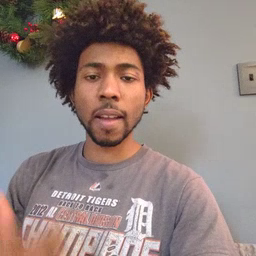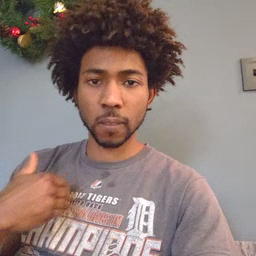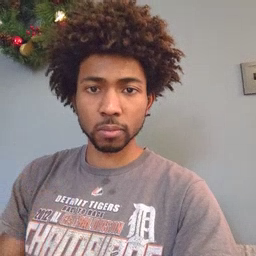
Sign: haveto